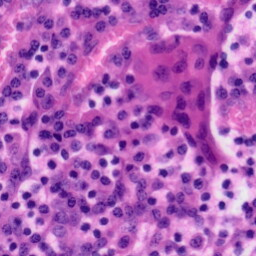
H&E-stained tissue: Tonsil